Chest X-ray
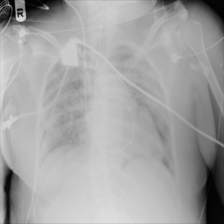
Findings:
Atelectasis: negative
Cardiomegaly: negative
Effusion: negative
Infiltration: negative
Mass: negative
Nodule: negative
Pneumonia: negative
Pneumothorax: negative
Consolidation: positive
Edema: negative
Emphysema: negative
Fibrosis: negative
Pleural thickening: negative
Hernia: negative